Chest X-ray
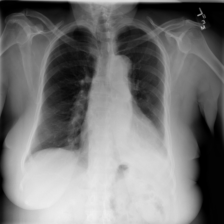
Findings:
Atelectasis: negative
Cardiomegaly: negative
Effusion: negative
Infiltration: positive
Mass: negative
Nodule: negative
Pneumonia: negative
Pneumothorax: negative
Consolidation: negative
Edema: negative
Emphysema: negative
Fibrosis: negative
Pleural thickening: negative
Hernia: negative